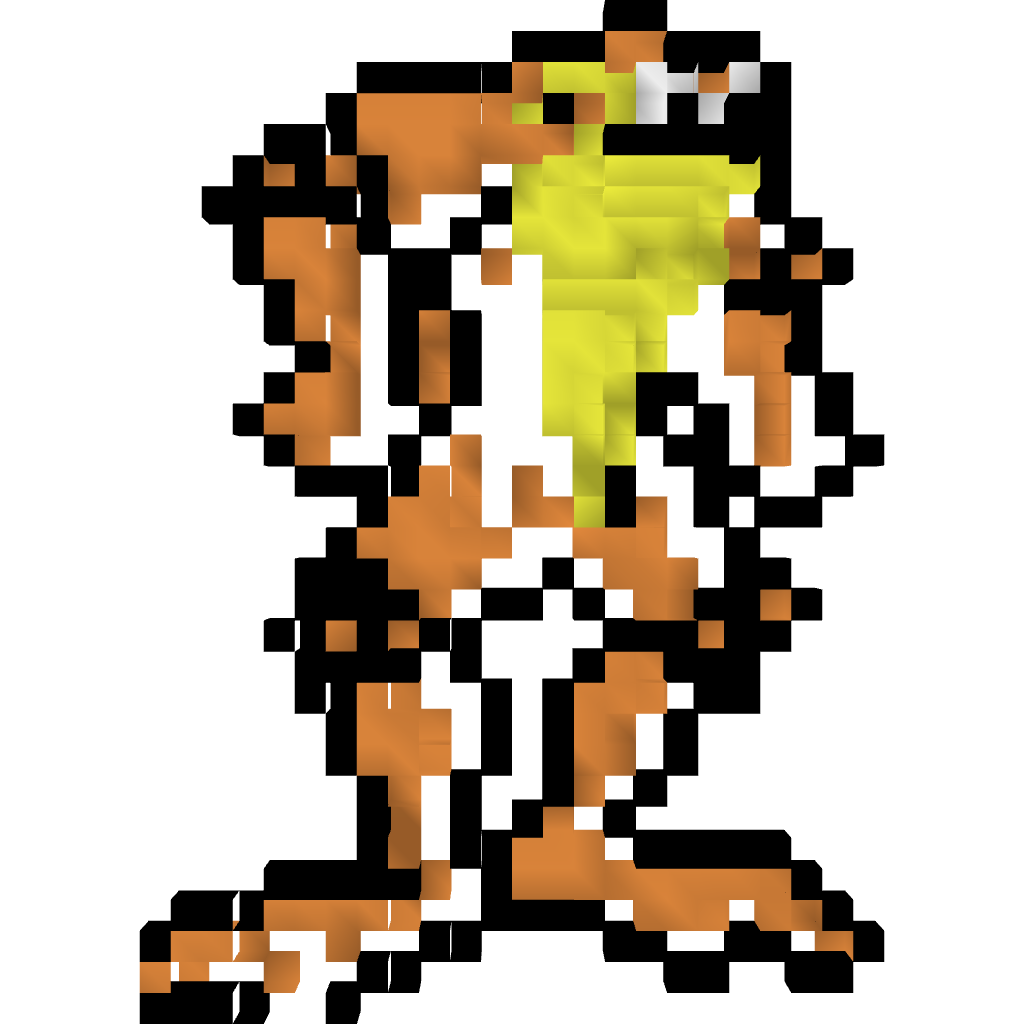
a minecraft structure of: Battletoads/NES-Zitz high quality